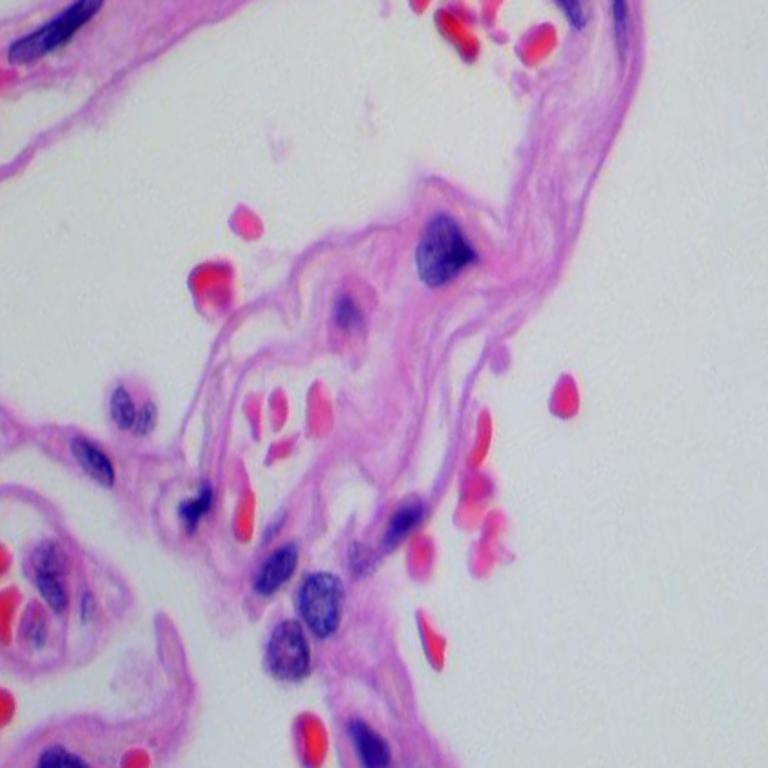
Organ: lung
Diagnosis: benign